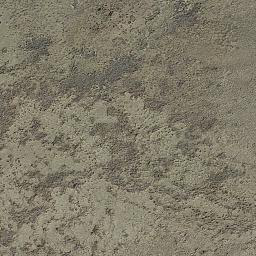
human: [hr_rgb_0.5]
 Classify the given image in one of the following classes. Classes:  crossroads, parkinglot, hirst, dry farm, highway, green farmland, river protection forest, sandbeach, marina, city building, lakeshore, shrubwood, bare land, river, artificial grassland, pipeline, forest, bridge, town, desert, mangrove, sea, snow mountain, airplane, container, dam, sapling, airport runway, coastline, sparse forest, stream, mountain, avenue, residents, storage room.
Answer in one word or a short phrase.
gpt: bare land